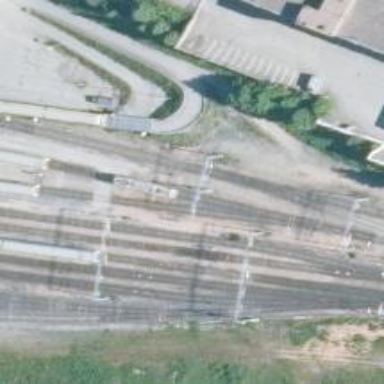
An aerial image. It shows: Wedge is used for the railway derail.